RGB frame:
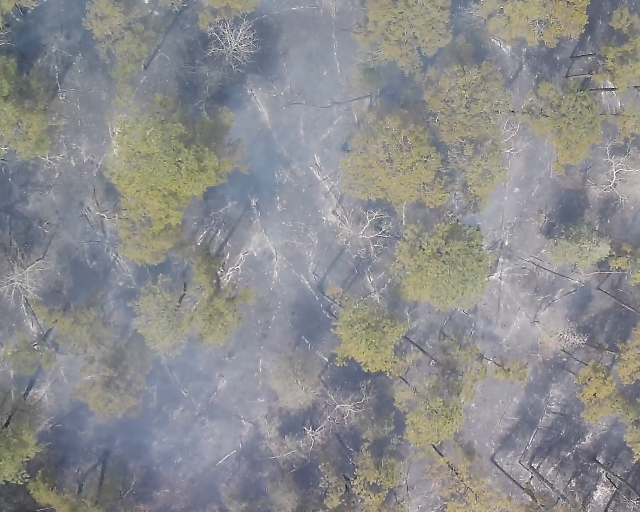
Thermal frame:
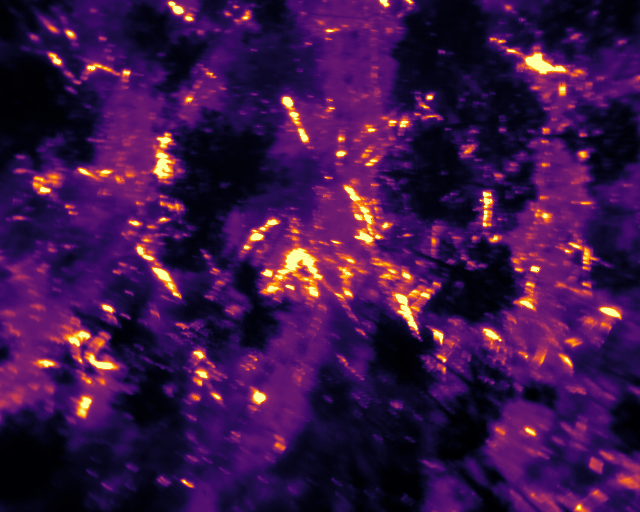
Captured: 2026-02-26 03:41:30
Pixels at or above 80 °C: 10801 (fraction of frame: 0.03296)